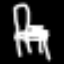
Label: chair